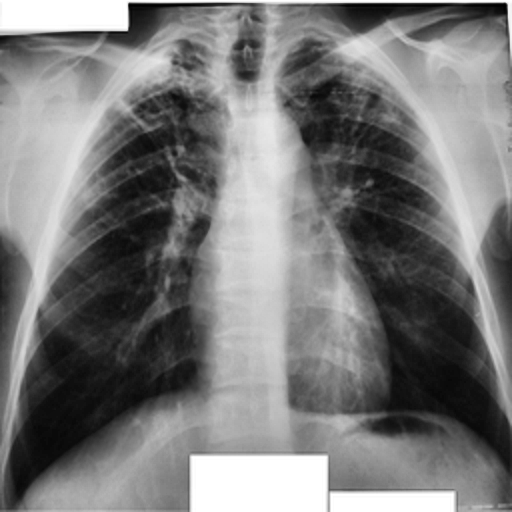
Finding: TUBERCULOSIS